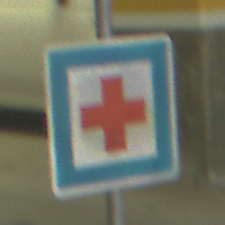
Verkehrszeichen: ErsteHilfe
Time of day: NotSpecified
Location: Indoor (Special)
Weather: NotSpecified
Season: NotSpecified
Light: Artificial